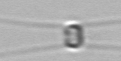
Label: Chaetoceros_similis